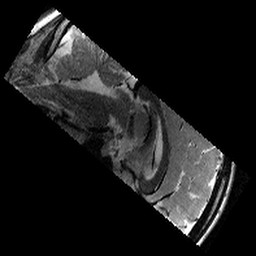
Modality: T2w
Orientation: sagittal
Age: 10
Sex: male
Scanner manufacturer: siemens
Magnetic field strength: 3 T
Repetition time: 9.23 s
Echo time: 0.067 s